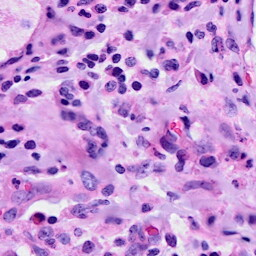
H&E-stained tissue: Breast